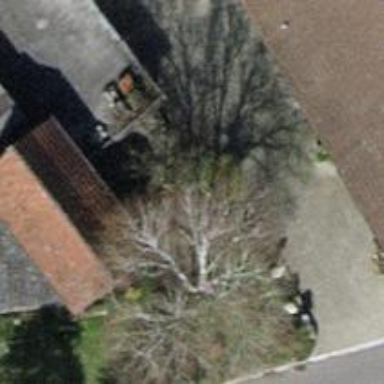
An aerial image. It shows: Shed building.